Question: I have 2 tables in my database (Echipa, and Staff) that are connection with an relationship.

To add a row in my tables I just add in the first one, then in the second
'''
private void AddElement(string nume, string an, string tara, string antrenor, string presedinte, string actionar)
{
conexiune.Open();
Comanda comanda = new Comanda("insert into echipa values( @nume, @an,@tara)", conexiune);
comanda.Parameters.Add(new SqlParameter("@nume", nume));
comanda.Parameters.Add(new SqlParameter("@an", an));
comanda.Parameters.Add(new SqlParameter("@tara", tara));
comanda.ExecuteNonQuery();
comanda = new Comanda("insert into staff values( @antrenor,@presedinte,@actionar)", conexiune);
comanda.Parameters.Add(new SqlParameter("@antrenor", antrenor));
comanda.Parameters.Add(new SqlParameter("@presedinte", presedinte));
comanda.Parameters.Add(new SqlParameter("@actionar", actionar));
comanda.ExecuteNonQuery();
conexiune.Close();
MessageBox.Show("Succes");
}
'''
But what if I want to delete a row for update a row from both?
How should I do?
I don't know why but I can't even delete from 1 table
'''
private void DeleteElement(string nume)
{
conexiune.Open();
Comanda comanda = new Comanda("delete from echipa where 'nume'=@nume", conexiune);
comanda.Parameters.Add(new SqlParameter("@nume", nume));
comanda.ExecuteNonQuery();
conexiune.Close();
MessageBox.Show("Succes");
}
'''
This won't do nothing to my tables..
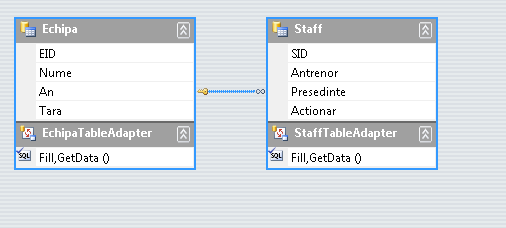
Answer: I found the solution.
I got 2 tables
Echipa - that has EID (int) as primary key and autonumber
Staff - that has SID (int) is just autonumber
First i have to delete the row from staff and then from Echipa and it works !
Somewhere up i got using Comanda=System.Data.SqlClient.SqlCommand , is easier for me) and is in my language)
'''
private void StergeElement(string nume)
{
conexiune.Open();
Comanda comanda = new Comanda("delete from staff where SID=@ID", conexiune);
comanda.Parameters.Add(new SqlParameter("@ID", nume));
comanda.ExecuteNonQuery();
comanda = new Comanda("delete from echipa where EID=@ID", conexiune);
comanda.Parameters.Add(new SqlParameter("@ID", nume));
comanda.ExecuteNonQuery();
conexiune.Close();
MessageBox.Show("Succes");
}
'''
Thanks to @apomene for the answer , it helped me a little!